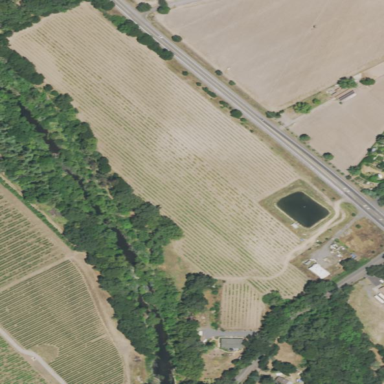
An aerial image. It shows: Vineyard growing grapes.